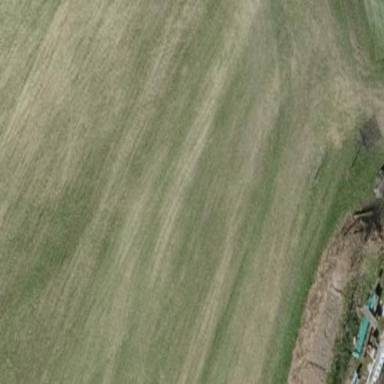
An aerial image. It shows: Grassy area designated as golf fairway.